Brain MRI, t2w sequence, axial 2D slice.
Patient: age 37, sex F, weight 95 kg, height 1.95 m
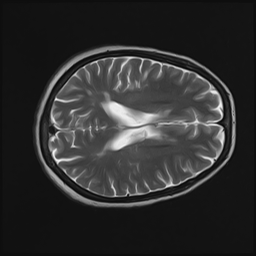